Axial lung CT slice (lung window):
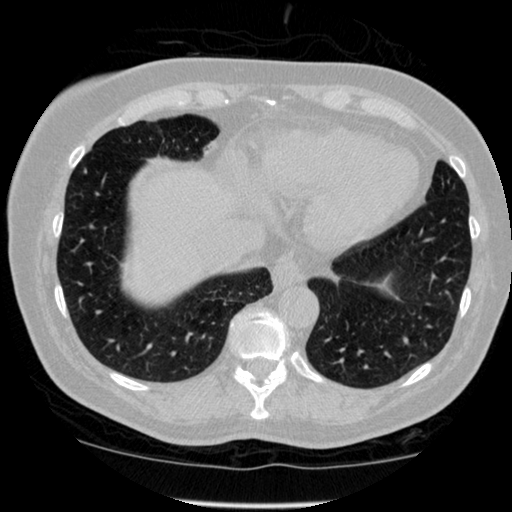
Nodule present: no